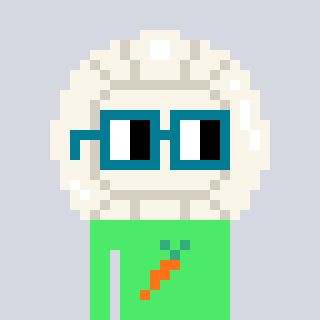
a pixel art character with square dark green glasses, a volleyball-shaped head and a teal-colored body on a cool background